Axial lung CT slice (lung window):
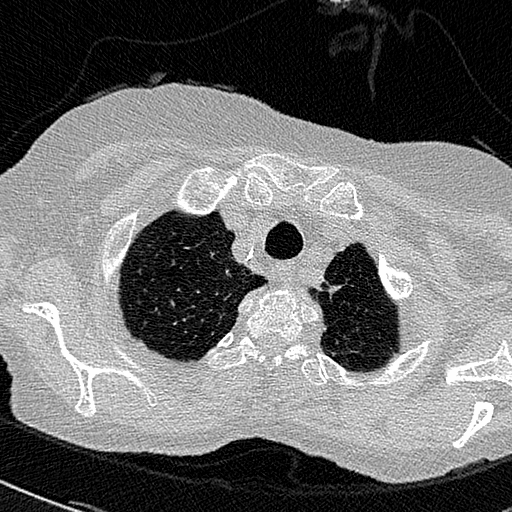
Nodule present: no